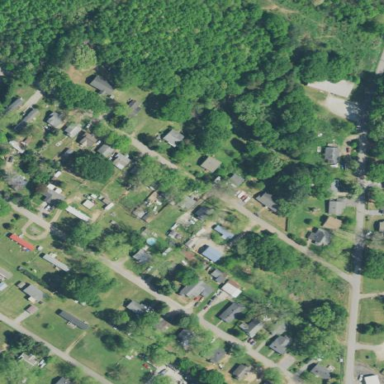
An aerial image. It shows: Residential area within neighborhood.